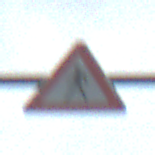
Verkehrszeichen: FussgaengerRechts
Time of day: Midday
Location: Outdoor (Suburban)
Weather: Overcast
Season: NotSpecified
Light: Natural